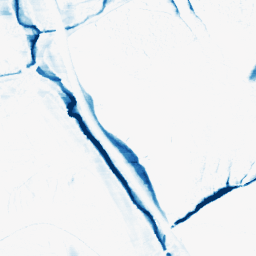
Category: morphological
Decomposition family: morphological_ellipse
Decomposition parameters: operation: closing
width: 5
height: 20
Upsampling method: cubic_catmull_rom
Upsampling parameters: scale: 2
Upsampling scale: 2